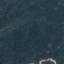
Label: Forest